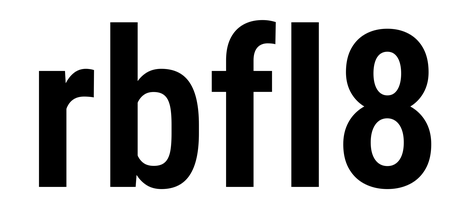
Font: Roboto_Condensed_SemiBold